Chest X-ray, PA view. Patient: 46 years old, sex F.
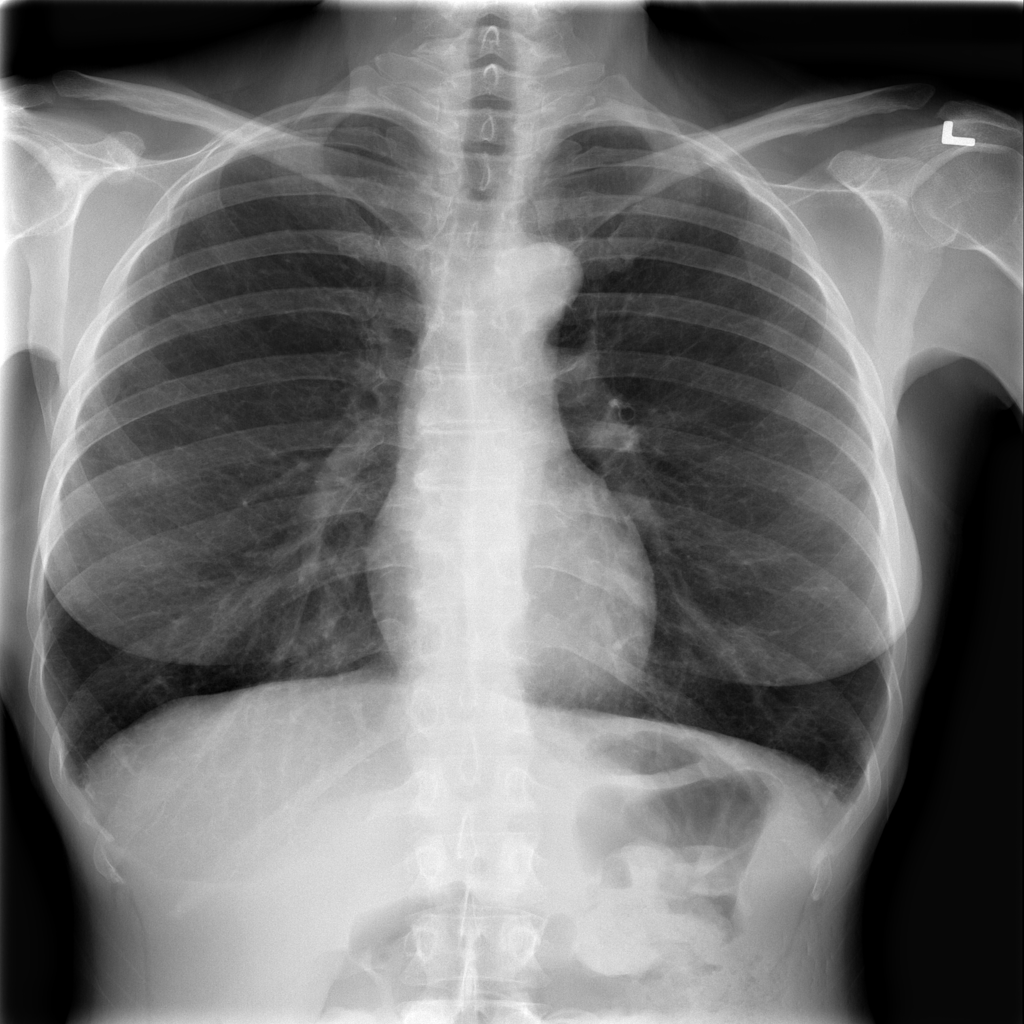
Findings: Infiltration